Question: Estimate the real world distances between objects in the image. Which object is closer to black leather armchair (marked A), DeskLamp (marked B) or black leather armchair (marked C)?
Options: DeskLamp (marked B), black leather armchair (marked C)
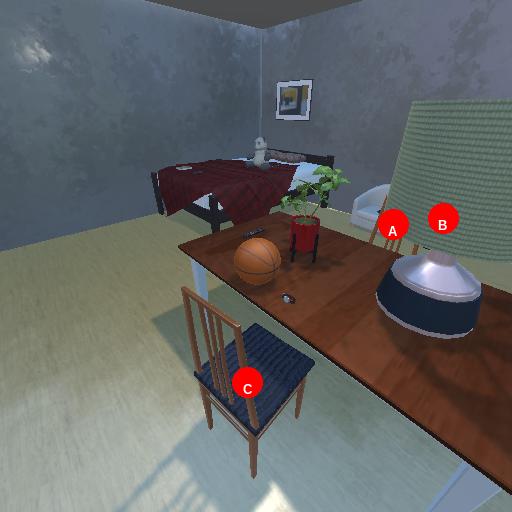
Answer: DeskLamp (marked B)